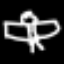
Label: angel